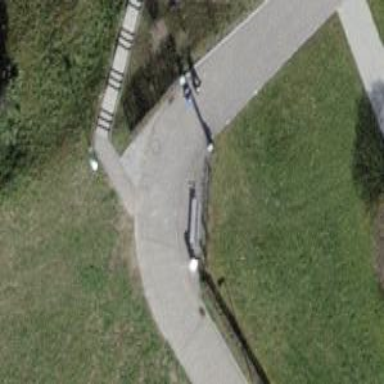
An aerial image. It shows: Bench for seating.